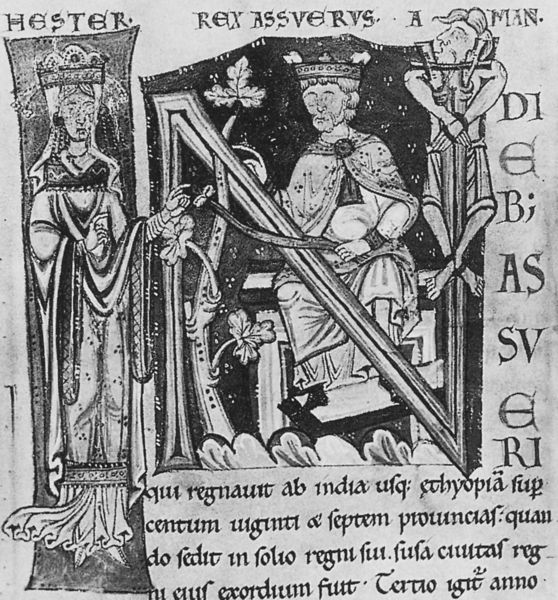
Titel: Bibel (St. Thierry Bibel)
Institution: Reims, Bibliothèque Municipale
Schlagwörter: baum, blätter, mann, umhang, sitzen, finger, frau, malerei, gewand, sitzend, stehend, blatt, krone, schrift, van gogh, könig, thron, buch, pfahl, seite, illustration, schwert, text, buchstaben, initiale, buchseite, mittelalter, gebunden, eiche, eichenblatt, königin, zeilen, weinstock, gefangener, handschrift, weinblatt, kapitel, kronen, latein, konig, initial, buchmalerei, folter, gefesselt, anfangsbuchstabe, galgen, manuskript, minuskel, rex, handgeste, peinigung, n, hester, iniitiale, kronoe